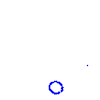
Particle: proton